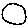
Label: circle